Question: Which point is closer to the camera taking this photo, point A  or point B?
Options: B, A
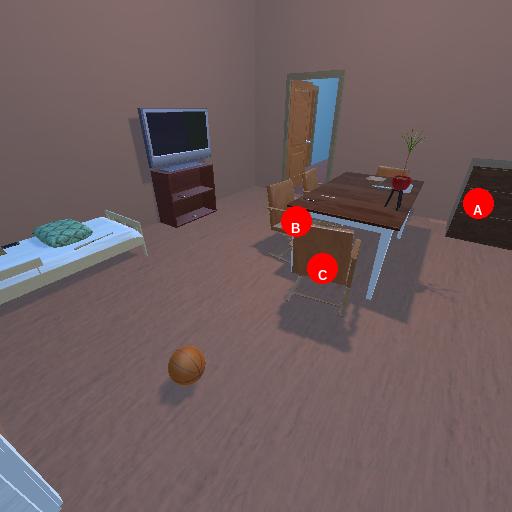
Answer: B